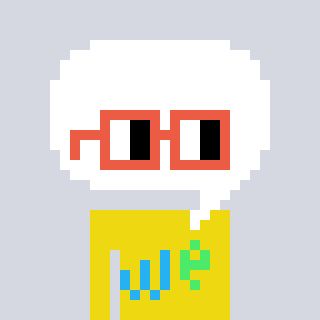
a pixel art character with square orange glasses, a speech bubble-shaped head and a yellow-colored body on a cool background